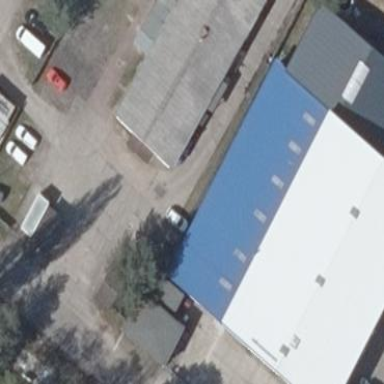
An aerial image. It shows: Industrial building.